Question: I want create an App so that the user can add some alarm like pic below. I mean that must be able to add another parameter to its self (new alarm ) .
thanks for your great answer ;)

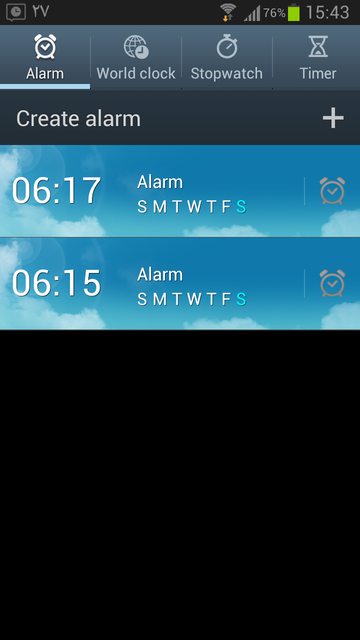
Answer: > my problem is about add new thing to layout
You have to use a 'ListView' and everytime you want to add another row to your 'ListView' you just update the dataset of your 'ListView' adapter and call 'notifyDataSetChanged()' on it.